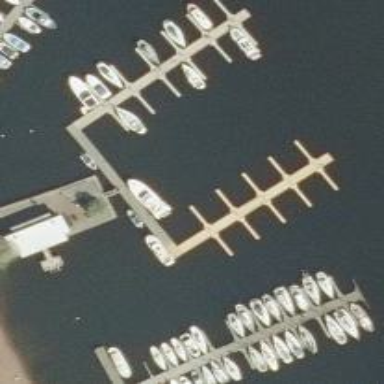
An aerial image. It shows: Marina on leisure land.